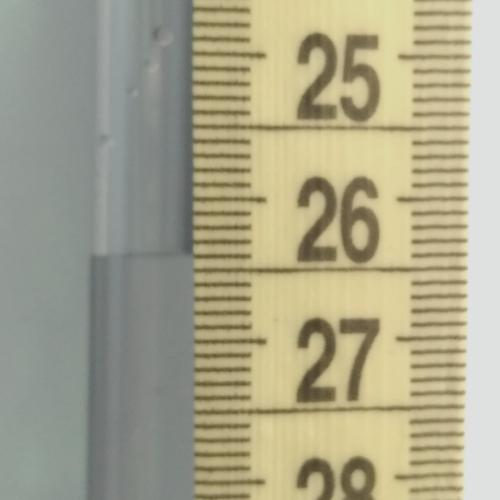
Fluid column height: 26.4 cm